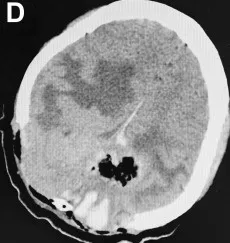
Comparison of preoperative and postoperative imaging. Postoperative cranial CT and MRI demonstrated tumor was partially resected (D-F).
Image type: radiology (ct)